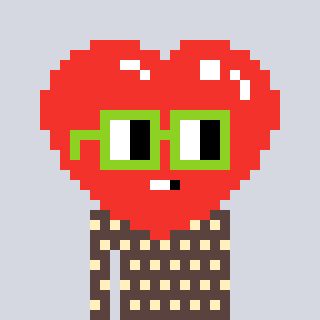
a pixel art character with square light green glasses, a heart-shaped head and a darkbrown-colored body on a cool background